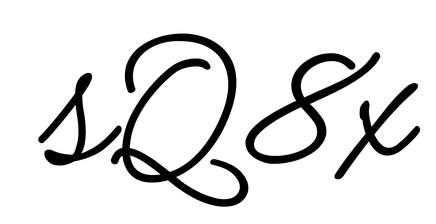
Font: MeowScript-Regular